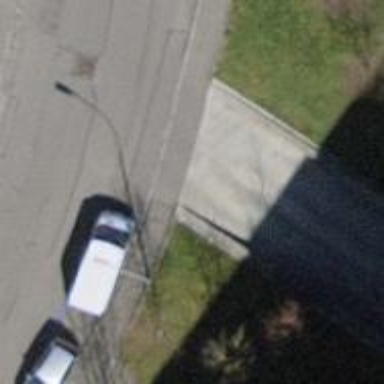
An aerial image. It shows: Unmarked crossing with traffic calming table.